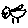
Label: bird